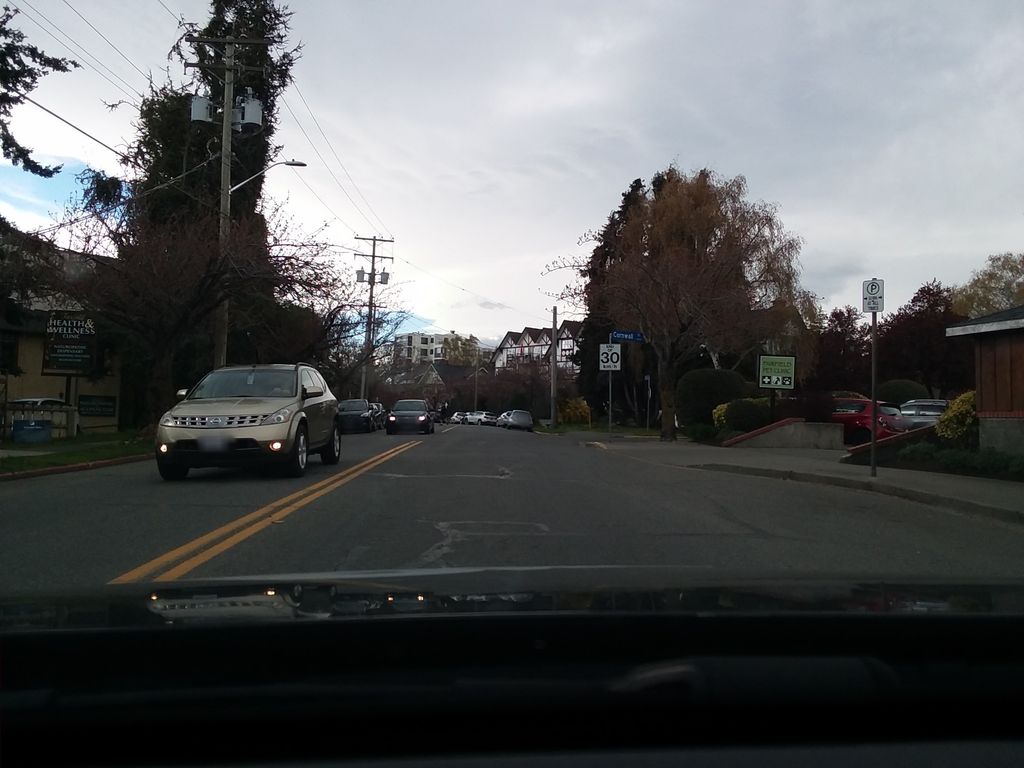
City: victoria